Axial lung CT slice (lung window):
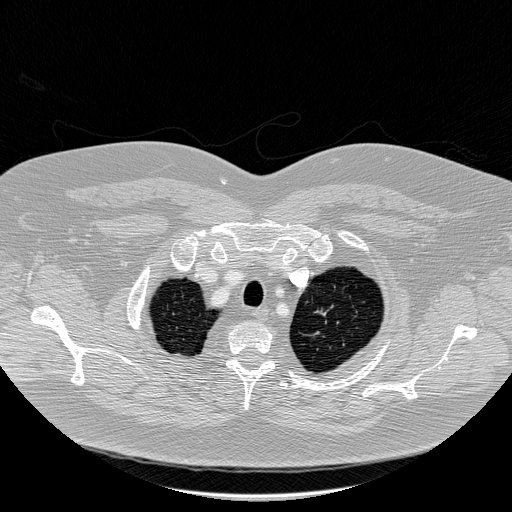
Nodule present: no